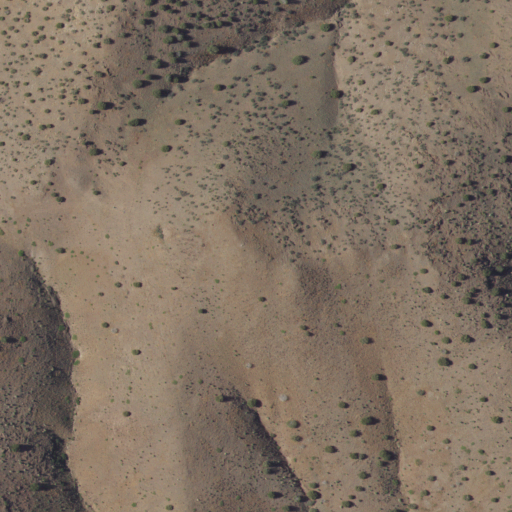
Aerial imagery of mountain in New Mexico named JPB Mountain containing shrub and grassland